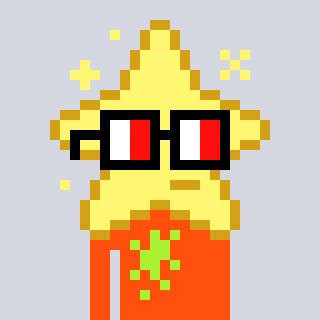
a pixel art character with square glasses with black frames and red eyes, a star-shaped head and a orange-colored body on a cool background